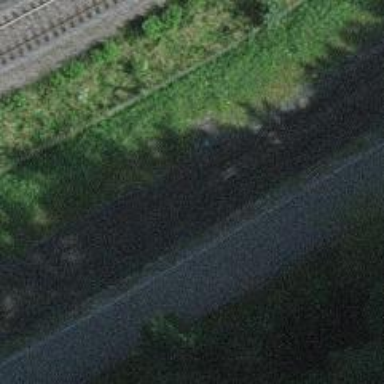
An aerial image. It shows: Single-track railway spur.